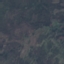
Land use / land cover: HerbaceousVegetation